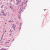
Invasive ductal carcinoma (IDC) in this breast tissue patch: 0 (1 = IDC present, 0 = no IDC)